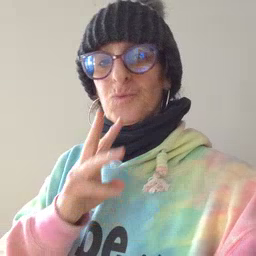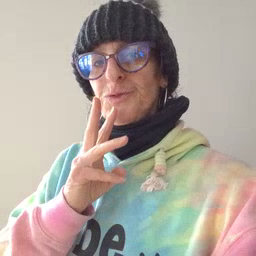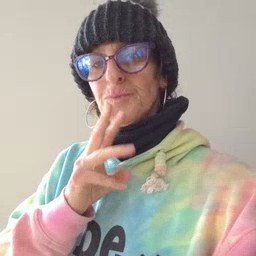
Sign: water